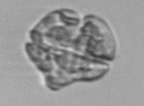
Label: Karenia